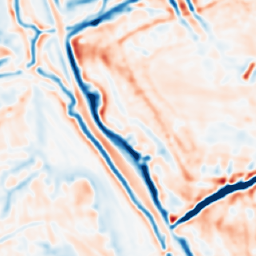
Category: multiscale
Decomposition family: dog
Decomposition parameters: sigma_low: 2
sigma_high: 5
Upsampling method: area
Upsampling parameters: scale: 2
Upsampling scale: 2